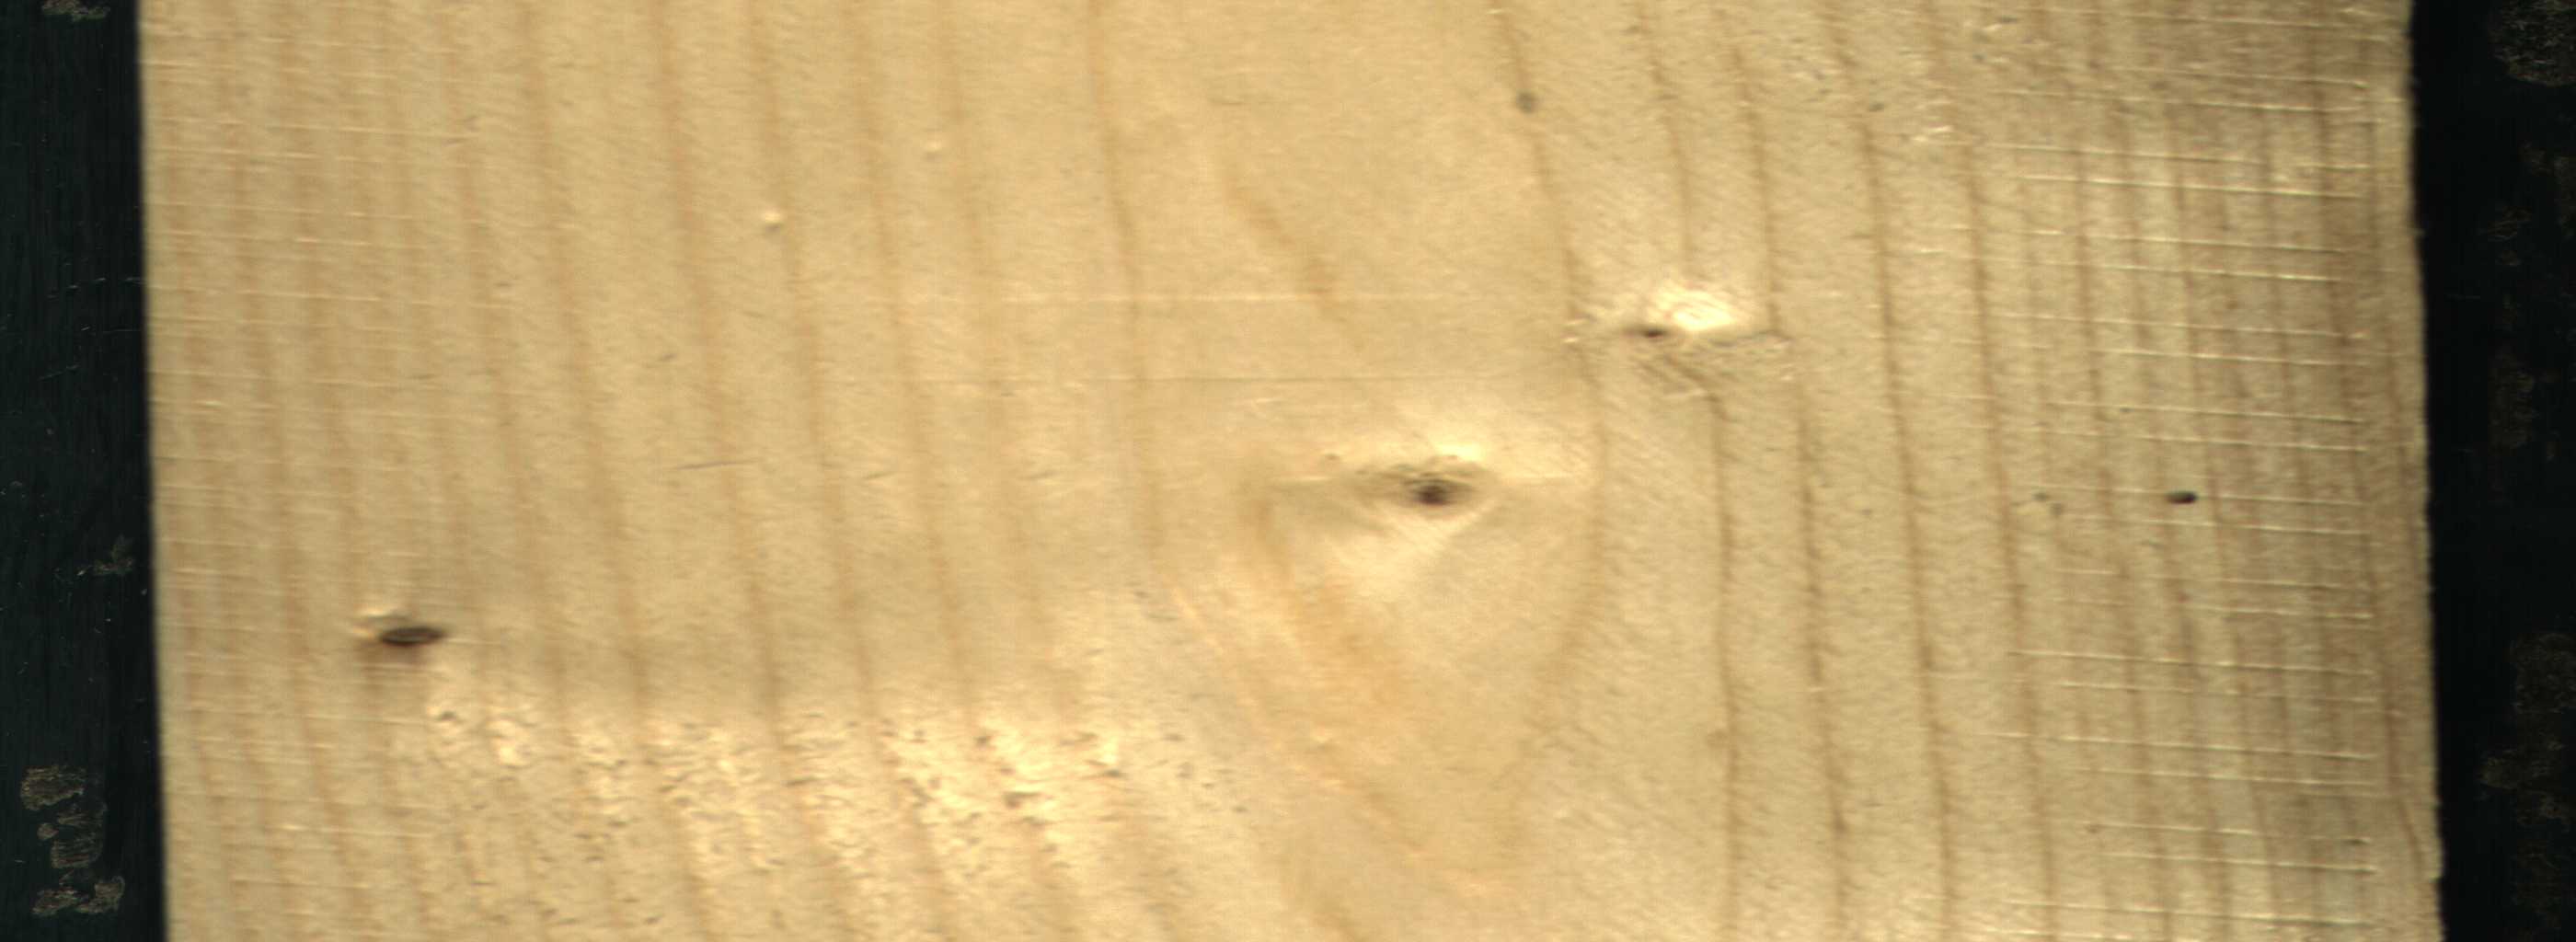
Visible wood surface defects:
Dead_Knot
Live_Knot
Live_Knot